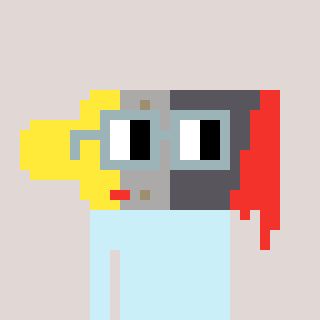
a pixel art character with square dark gray glasses, a paintbrush-shaped head and a cold-colored body on a warm background